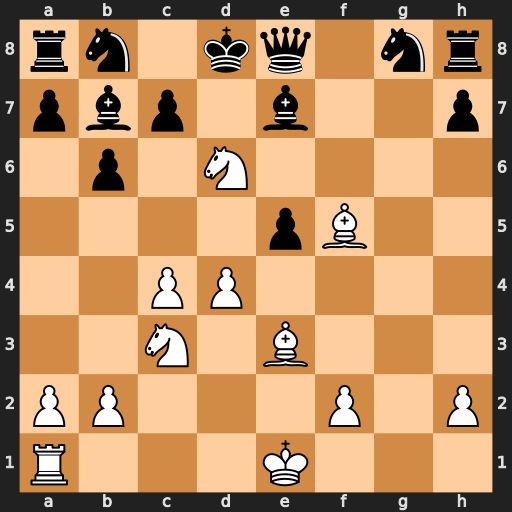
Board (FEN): rn1kq1nr/pbp1b2p/1p1N4/4pB2/2PP4/2N1B3/PP3P1P/R3K3
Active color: w
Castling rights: Q
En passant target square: -
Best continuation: Nxb7#